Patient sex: F
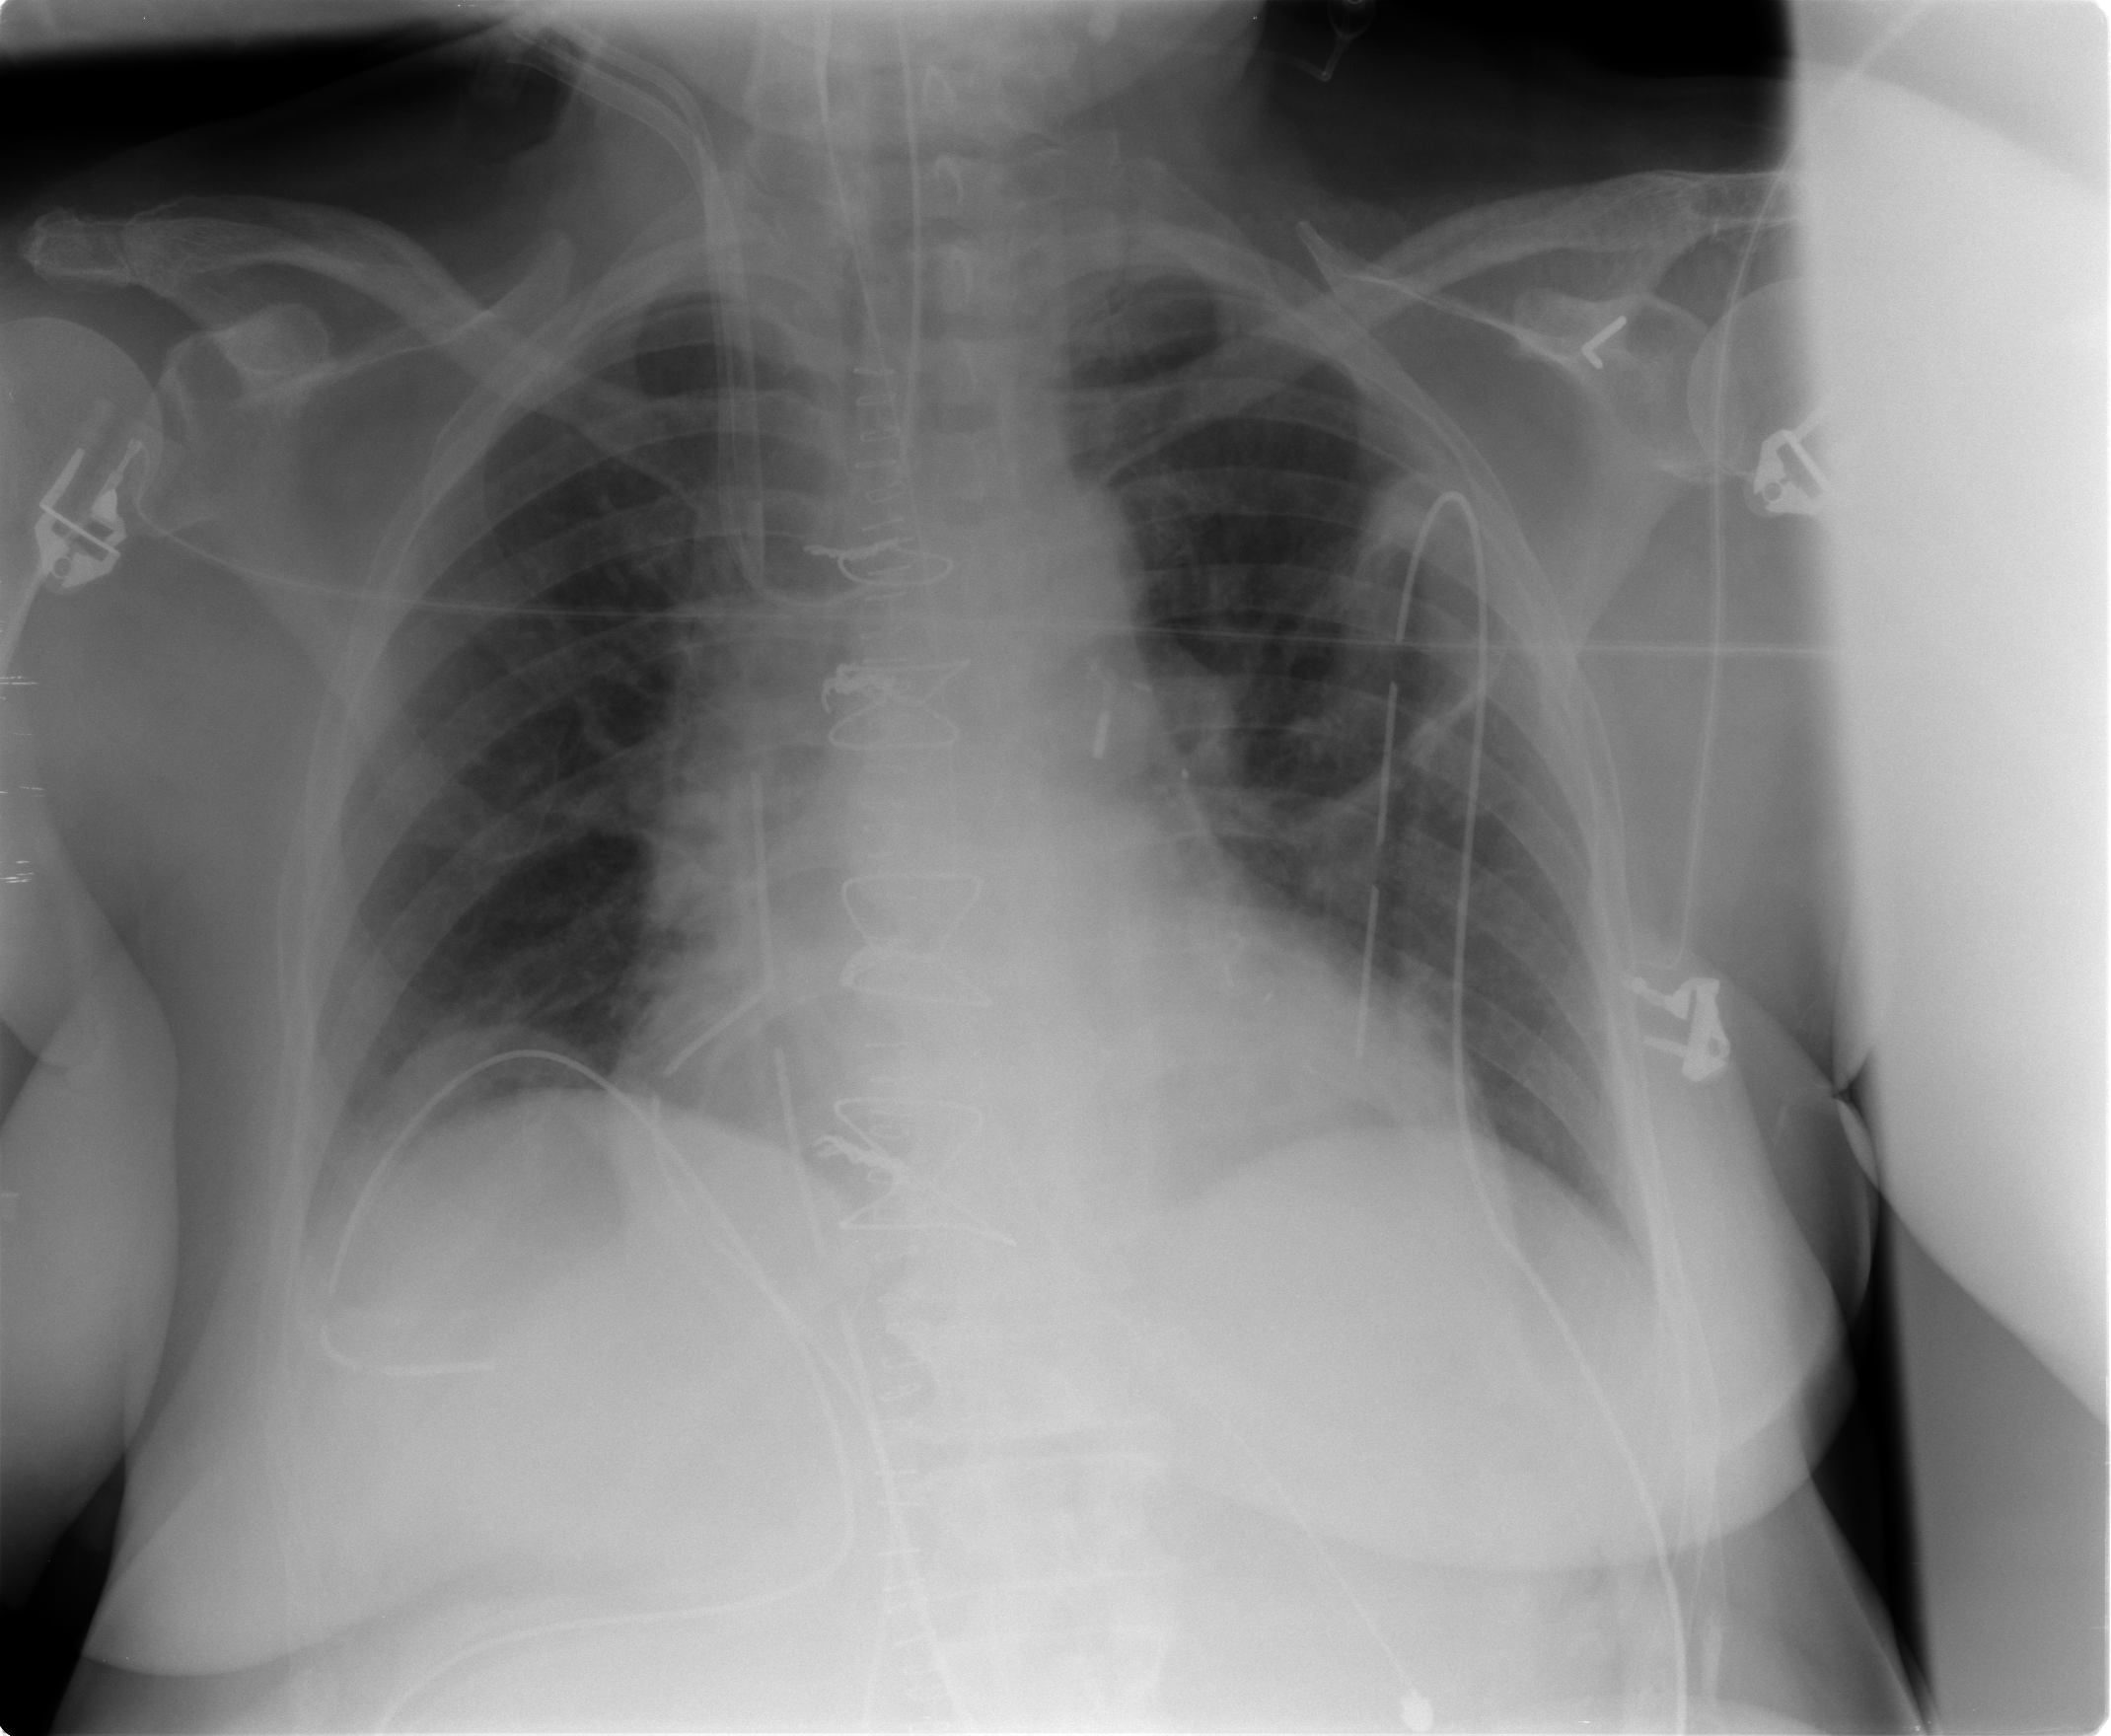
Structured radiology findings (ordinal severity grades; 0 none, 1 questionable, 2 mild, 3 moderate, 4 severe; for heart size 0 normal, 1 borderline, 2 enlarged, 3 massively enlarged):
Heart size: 2
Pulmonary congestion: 0
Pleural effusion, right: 1
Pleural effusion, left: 0
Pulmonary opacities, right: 0
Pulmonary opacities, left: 0
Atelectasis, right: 0
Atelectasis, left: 2